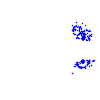
Particle: electron